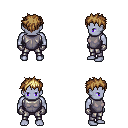
a pixel art fantasy rpg character, male body template, dark elf, purple skin, steel chest armor, metal pants, blonde bedhead hairstyle, metal gloves, four views (front, back, left, right), 2x2 character sprite sheet, small pixel art, hard edges, no anti-aliasing